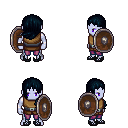
a pixel art fantasy rpg character, male body template, dark elf, purple skin, leather chest armor, magenta pants, raven left-swept hairstyle, bracelets, ghillies, shield, four views (front, back, left, right), 2x2 character sprite sheet, small pixel art, hard edges, no anti-aliasing